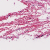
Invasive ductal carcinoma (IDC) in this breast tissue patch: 0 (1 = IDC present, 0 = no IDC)